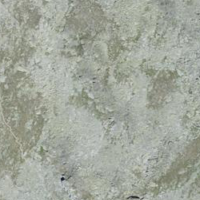
EUNIS habitat code: 48
Species observed at this site:
Geum montanum